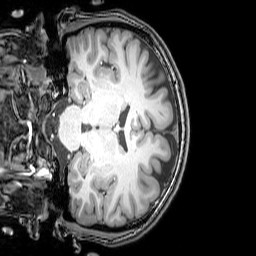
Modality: T1w
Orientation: coronal
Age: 23
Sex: female
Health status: healthy
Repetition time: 0.081 s
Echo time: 0.037 s